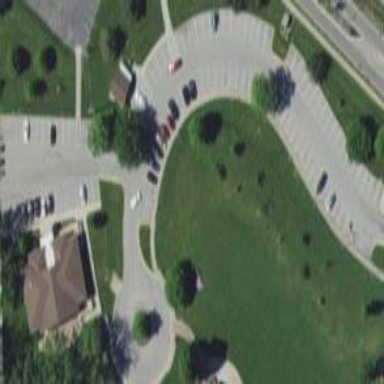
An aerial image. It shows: The Festival Park parking lot has asphalt surface.